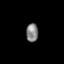
Tissue: lung
Cell type: Epithelial cells
Senescence score: 0.2261
Nuclear area (px): 219
Mean DAPI intensity: 130.041